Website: walmart
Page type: cart
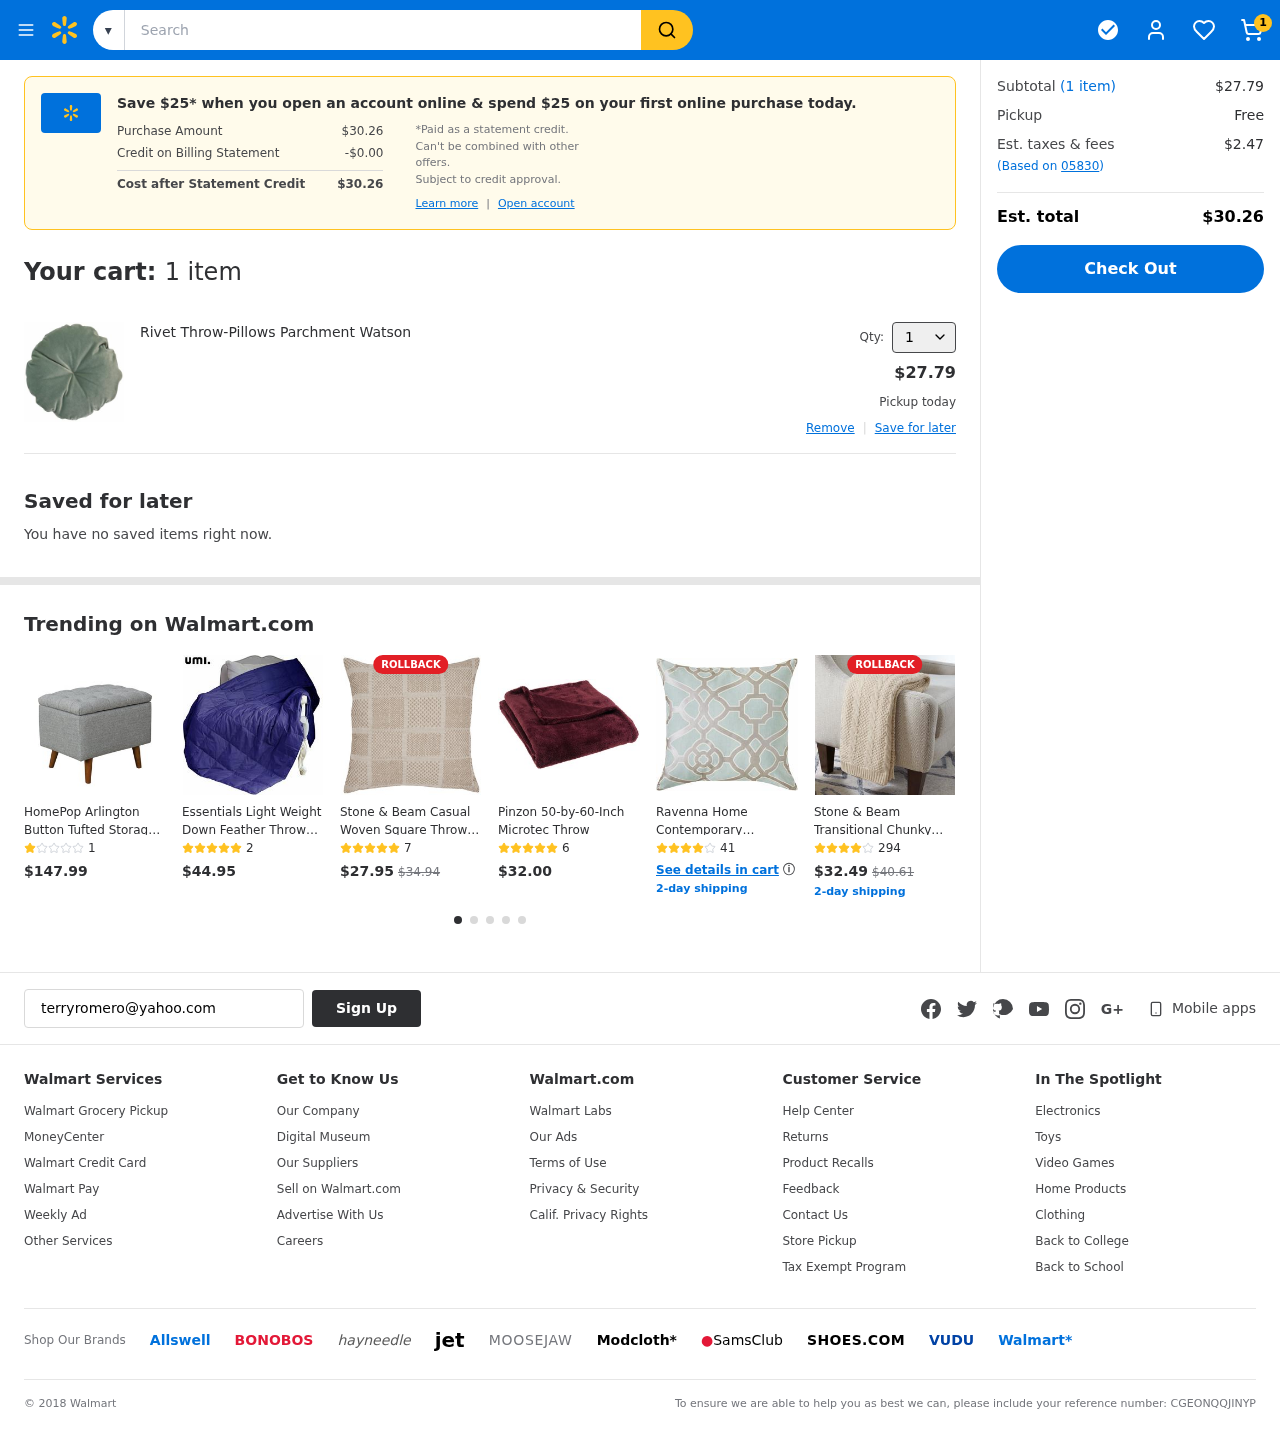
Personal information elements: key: PII_EMAIL
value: terryromero@yahoo.com
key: PII_POSTCODE
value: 05830
Product elements: key: PRODUCT1_NAME
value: Rivet Throw-Pillows Parchment Watson
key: PRODUCT1_PRICE
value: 27.79
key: PRODUCT1_QUANTITY
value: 1
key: PRODUCT2_NAME
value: HomePop Arlington Button Tufted Storage Bench - Light Gray
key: PRODUCT2_NUM_RATINGS
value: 1
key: PRODUCT2_PRICE
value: $147.99
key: PRODUCT3_NAME
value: Essentials Light Weight Down Feather Throw Sport Blanket,127 * 178cm,Navy Blue
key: PRODUCT3_NUM_RATINGS
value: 2
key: PRODUCT3_PRICE
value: $44.95
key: PRODUCT4_NAME
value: Stone & Beam Casual Woven Square Throw Pillow
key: PRODUCT4_NUM_RATINGS
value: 7
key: PRODUCT4_PRICE
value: $27.95
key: PRODUCT4_ORIGINAL_PRICE
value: $34.94
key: PRODUCT5_NAME
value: Pinzon 50-by-60-Inch Microtec Throw
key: PRODUCT5_NUM_RATINGS
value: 6
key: PRODUCT5_PRICE
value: $32.00
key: PRODUCT6_NAME
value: Ravenna Home Contemporary Geometric Pattern Throw Pillow
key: PRODUCT6_NUM_RATINGS
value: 41
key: PRODUCT7_NAME
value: Stone & Beam Transitional Chunky Cable Knit Throw
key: PRODUCT7_NUM_RATINGS
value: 294
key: PRODUCT7_PRICE
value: $32.49
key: PRODUCT7_ORIGINAL_PRICE
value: $40.61
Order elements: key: ORDER_NUM_ITEMS
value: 1
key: ORDER_TOTAL
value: $30.26
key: ORDER_NUM_ITEMS
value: (1 item)
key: ORDER_NUM_ITEMS
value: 1 item
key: ORDER_SUBTOTAL
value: $27.79
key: ORDER_TAX
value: $2.47
Search elements: key: HEADER_SEARCH
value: Search